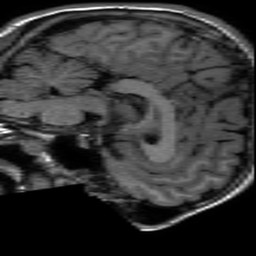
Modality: inplaneT1
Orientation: sagittal
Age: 20
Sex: male
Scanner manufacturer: ge
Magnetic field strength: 3 T
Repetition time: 2.297 s
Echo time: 0.02273 s